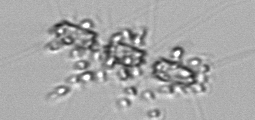
Label: Chaetoceros_didymus_TAG_external_flagellate